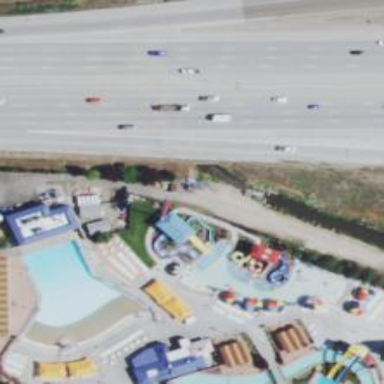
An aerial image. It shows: Water slide attraction.